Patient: sex F, age 36
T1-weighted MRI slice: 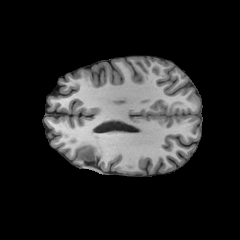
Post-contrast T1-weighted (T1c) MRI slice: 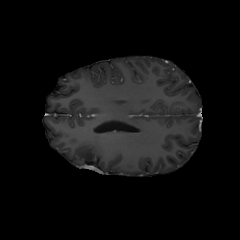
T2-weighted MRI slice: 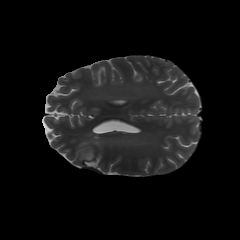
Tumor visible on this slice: yes
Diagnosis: Astrocytoma, IDH-mutant
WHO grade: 2